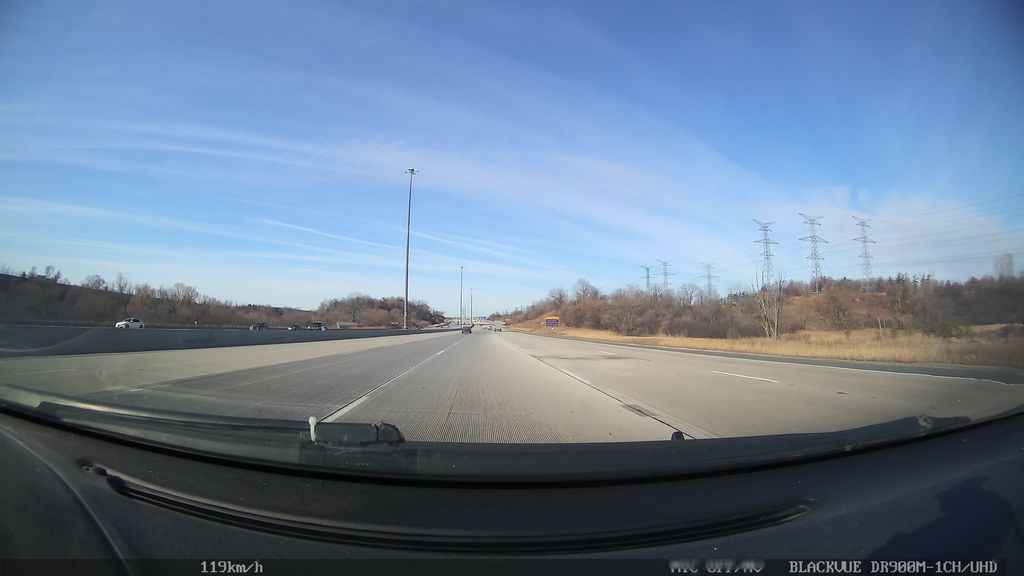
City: toronto